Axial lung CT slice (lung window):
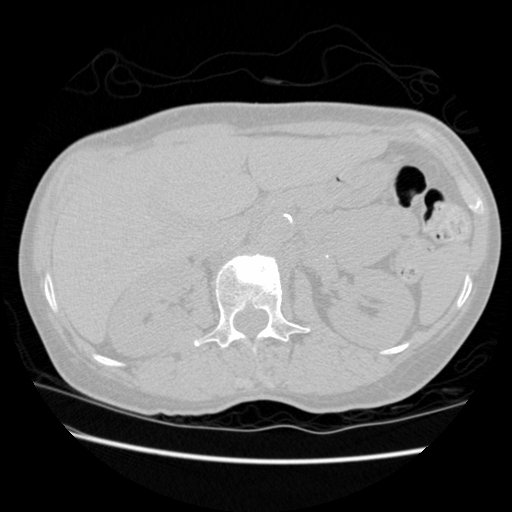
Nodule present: no